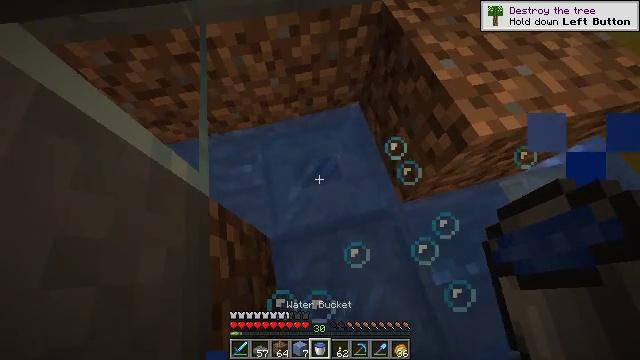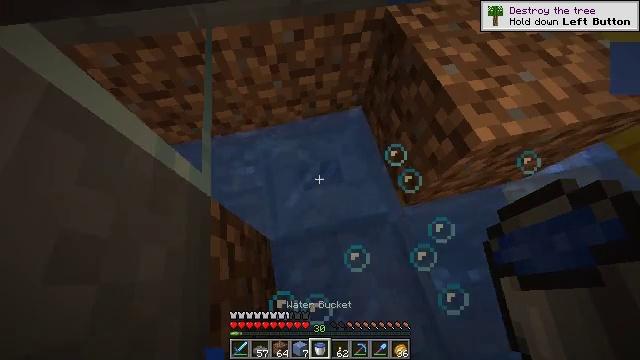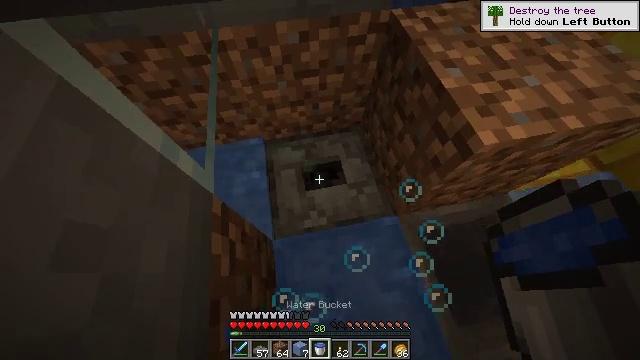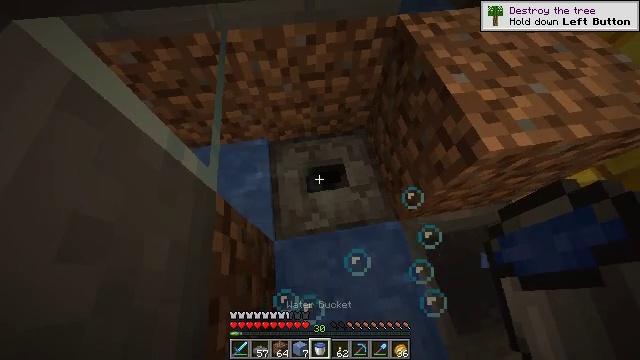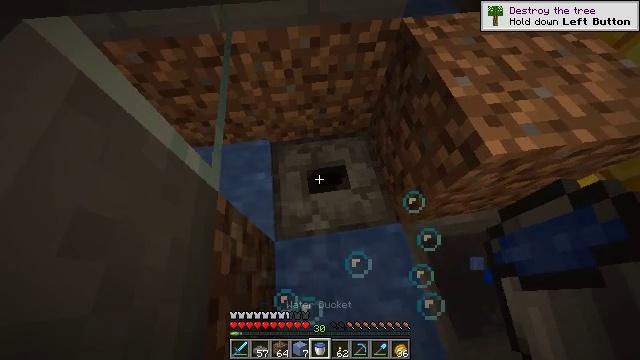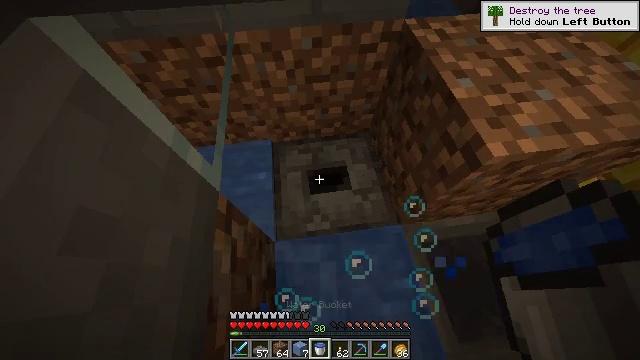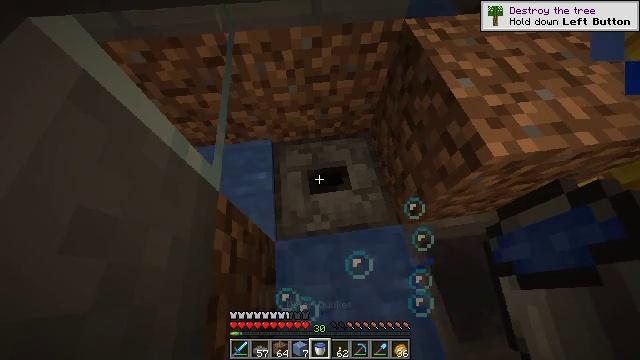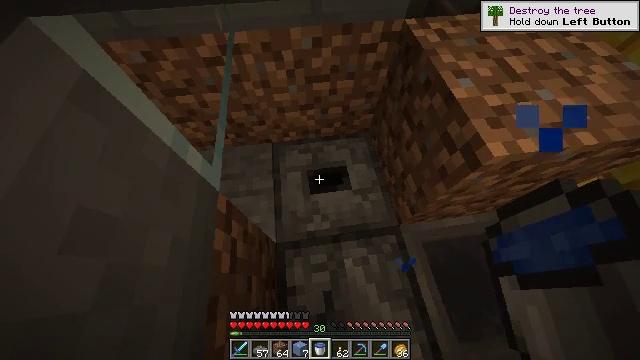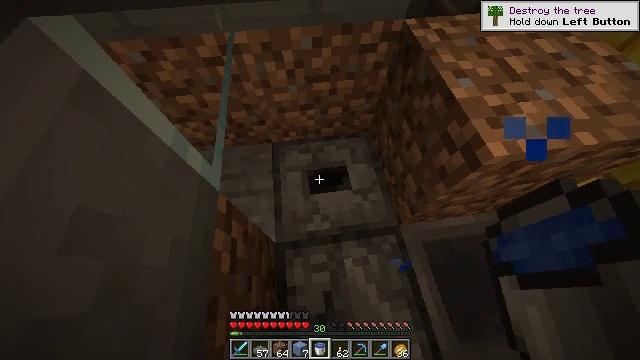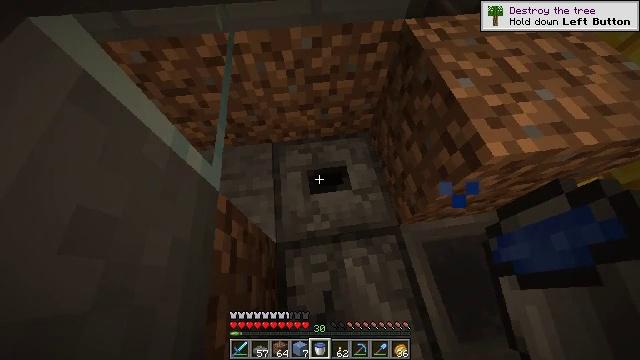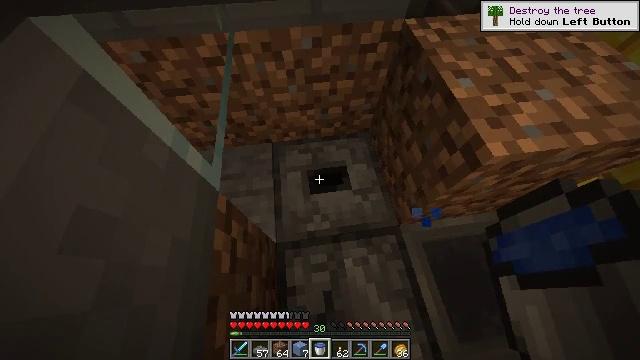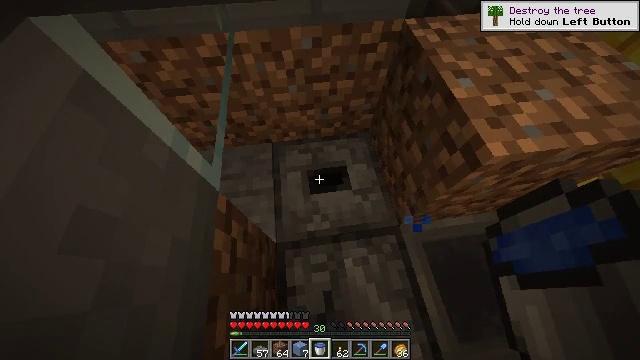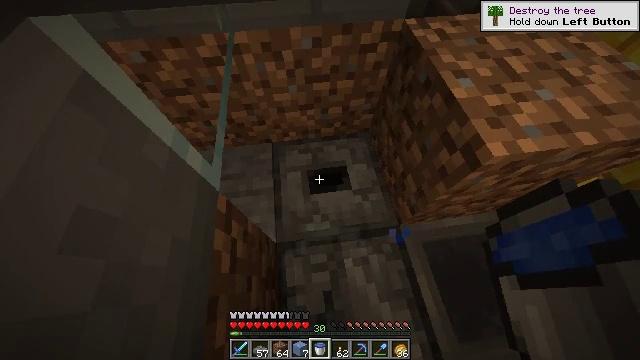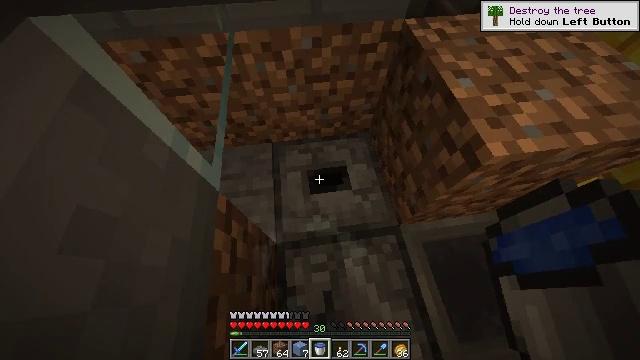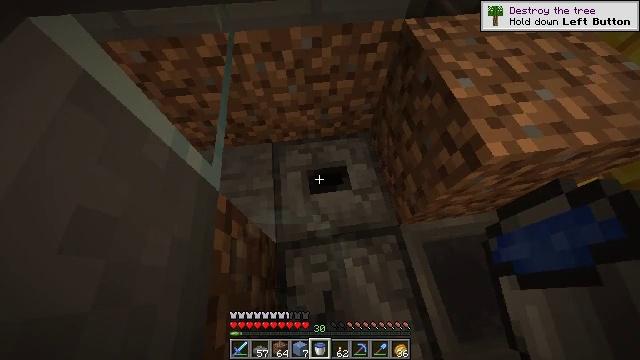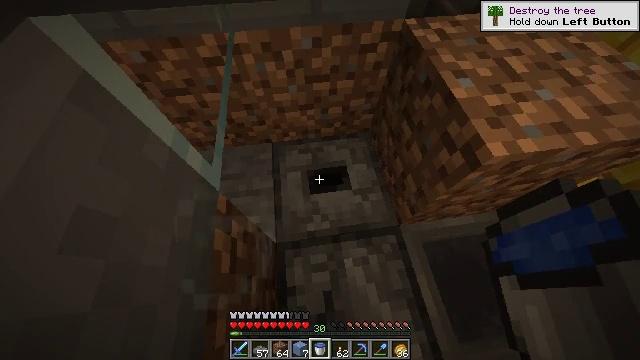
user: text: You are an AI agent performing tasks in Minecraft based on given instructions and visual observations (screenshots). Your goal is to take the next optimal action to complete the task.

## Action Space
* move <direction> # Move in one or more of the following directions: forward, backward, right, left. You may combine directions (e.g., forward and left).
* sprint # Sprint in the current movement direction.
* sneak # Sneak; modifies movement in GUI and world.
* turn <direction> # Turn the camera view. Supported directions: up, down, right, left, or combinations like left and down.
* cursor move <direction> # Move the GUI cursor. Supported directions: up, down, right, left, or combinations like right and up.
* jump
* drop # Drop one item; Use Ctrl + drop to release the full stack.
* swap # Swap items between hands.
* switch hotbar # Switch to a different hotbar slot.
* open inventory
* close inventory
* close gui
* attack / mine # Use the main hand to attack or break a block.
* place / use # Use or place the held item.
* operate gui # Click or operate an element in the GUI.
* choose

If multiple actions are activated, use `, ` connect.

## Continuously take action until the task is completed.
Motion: motion action
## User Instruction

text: Break the dropper block.
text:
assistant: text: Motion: turn left
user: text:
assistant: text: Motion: turn left
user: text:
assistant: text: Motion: turn left
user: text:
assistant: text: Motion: turn left
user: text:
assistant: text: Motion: no_op
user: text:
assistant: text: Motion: no_op
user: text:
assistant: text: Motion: no_op
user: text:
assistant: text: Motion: no_op
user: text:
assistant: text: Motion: no_op
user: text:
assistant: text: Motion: no_op
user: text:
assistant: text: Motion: no_op
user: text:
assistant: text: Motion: no_op
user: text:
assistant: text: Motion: no_op
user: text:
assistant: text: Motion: no_op
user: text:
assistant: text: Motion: no_op
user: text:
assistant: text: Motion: no_op
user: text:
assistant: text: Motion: no_op
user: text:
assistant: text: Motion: no_op
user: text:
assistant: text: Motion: no_op
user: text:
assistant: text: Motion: no_op
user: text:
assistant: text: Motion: no_op
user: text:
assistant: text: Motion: no_op
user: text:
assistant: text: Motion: no_op
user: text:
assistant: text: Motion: no_op
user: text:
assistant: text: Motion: no_op
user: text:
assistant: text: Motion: turn down
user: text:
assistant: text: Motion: no_op
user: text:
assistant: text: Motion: no_op
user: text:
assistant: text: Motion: no_op
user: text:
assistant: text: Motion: no_op